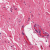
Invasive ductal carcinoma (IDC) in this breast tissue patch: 0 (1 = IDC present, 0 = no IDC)